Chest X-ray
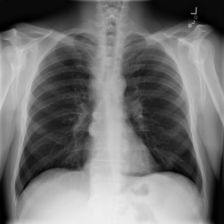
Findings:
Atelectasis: negative
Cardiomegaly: negative
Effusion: negative
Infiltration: positive
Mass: negative
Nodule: negative
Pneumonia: negative
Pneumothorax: negative
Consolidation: negative
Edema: negative
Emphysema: negative
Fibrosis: negative
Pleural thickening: negative
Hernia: negative